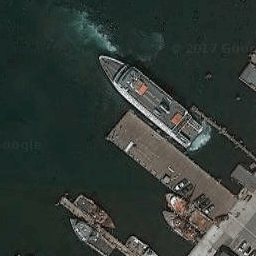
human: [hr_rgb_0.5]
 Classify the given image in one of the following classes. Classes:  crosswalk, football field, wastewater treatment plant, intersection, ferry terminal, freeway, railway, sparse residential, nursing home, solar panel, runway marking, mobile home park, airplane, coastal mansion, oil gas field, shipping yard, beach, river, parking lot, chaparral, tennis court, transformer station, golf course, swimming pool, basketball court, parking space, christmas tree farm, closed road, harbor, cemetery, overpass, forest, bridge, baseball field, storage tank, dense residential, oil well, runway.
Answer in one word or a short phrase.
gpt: ferry terminal